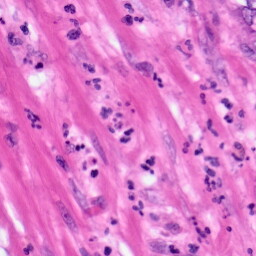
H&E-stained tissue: Pancreatic